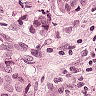
Metastatic tissue present: yes